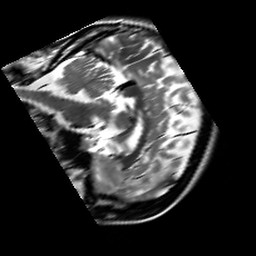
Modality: T2w
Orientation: sagittal
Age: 26
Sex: female
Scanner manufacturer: siemens
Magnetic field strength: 3 T
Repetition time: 7 s
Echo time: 0.09 s